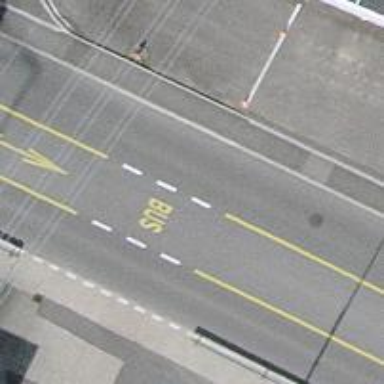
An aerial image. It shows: Secondary road with asphalt surface.